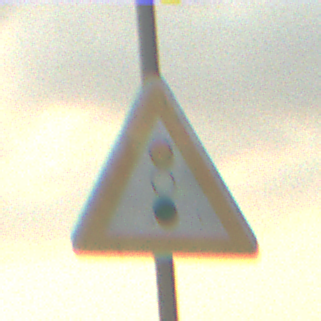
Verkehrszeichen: Lichtzeichenanlage
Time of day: SunriseSunset
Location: Outdoor (Suburban)
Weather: PartlyCloudy
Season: NotSpecified
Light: Natural